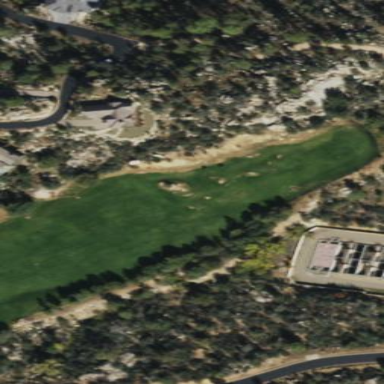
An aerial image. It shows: Driving range for golf practice.